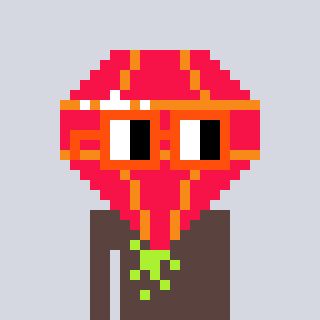
a pixel art character with square orange glasses, a red diamond-shaped head and a darkbrown-colored body on a cool background